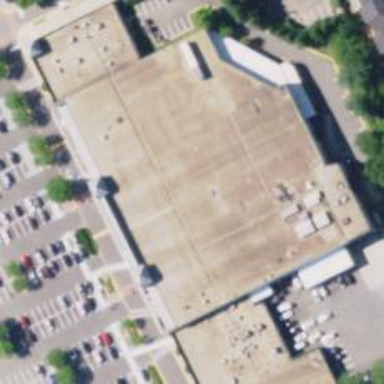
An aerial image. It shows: Supermarket.